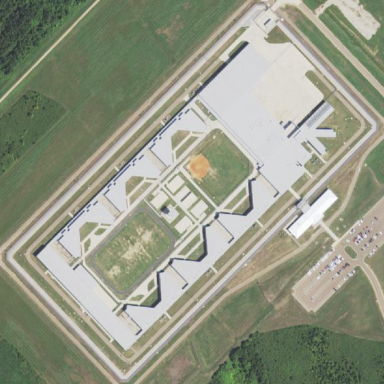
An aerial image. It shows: Prison.